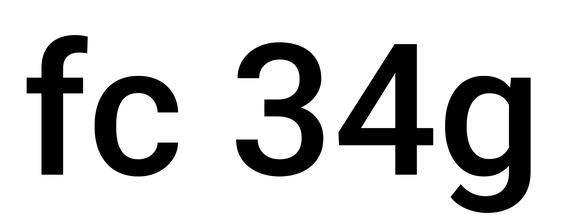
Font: Roboto_Medium